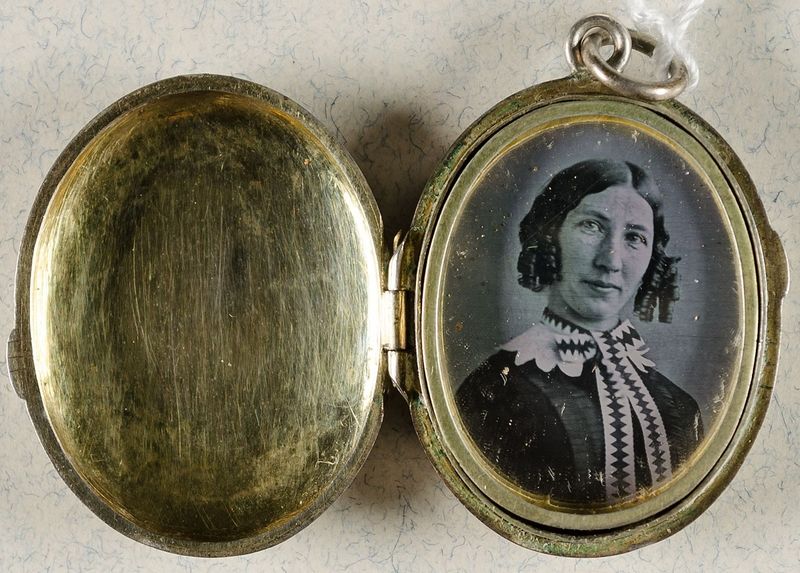
Titel: Frau Maria Oswald-Hindermann
Standort: Hamburg
Institution: Museum für Kunst und Gewerbe Hamburg
Schlagwörter: frau, person, brustbild, dreiviertelansicht, foto, fotografie, photographie, medaillon, photo, lichtbild, daguerreotypie, historische, bildwerke, angewandte und bildende kunst, hessische systematik, persönlichkeit, porträtfotografie, porträtphotographie